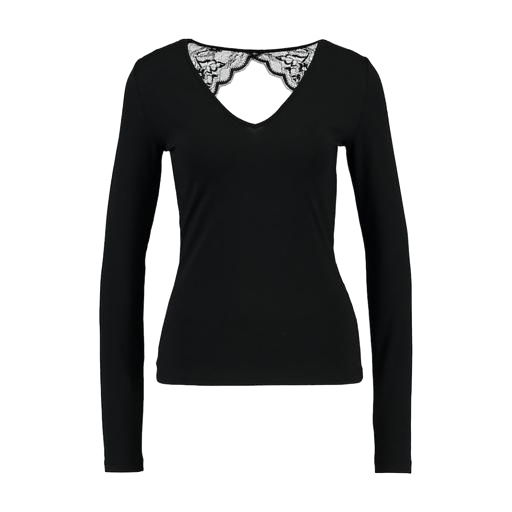
black eliza long-sleeved top, black saskia choker plunge neck top, black v-neck top only macy, white background